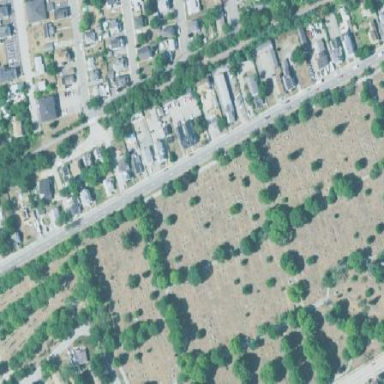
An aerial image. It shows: Cemetery.